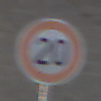
Verkehrszeichen: Geschwindigkeit20
Umgebung: Outdoor, Nature
Tageszeit: SunriseSunset
Wetter: PartlyCloudy
Licht: Natural
Jahreszeit: NotSpecified
Kontrast: HighContrast